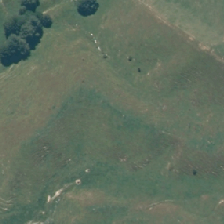
Land cover: low_producing_grassland